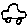
Label: car